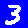
Digit: 3